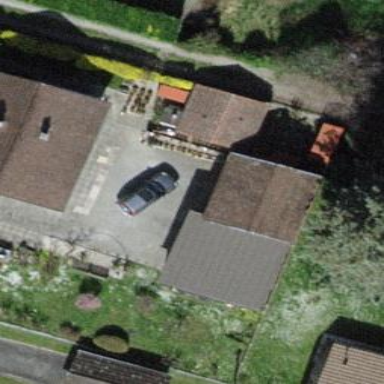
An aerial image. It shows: Shed.